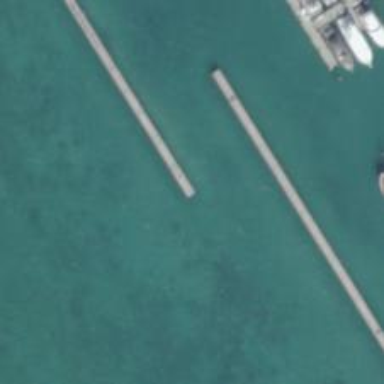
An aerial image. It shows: Breakwater structure.